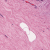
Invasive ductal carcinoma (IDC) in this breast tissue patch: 0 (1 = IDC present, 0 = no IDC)